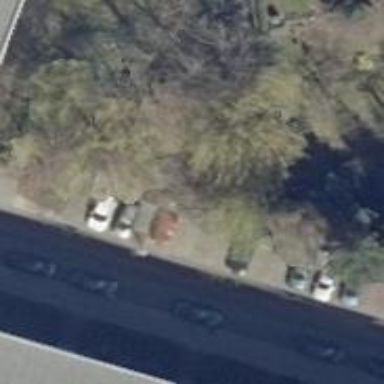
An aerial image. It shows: There is parking obstacle present in the area.